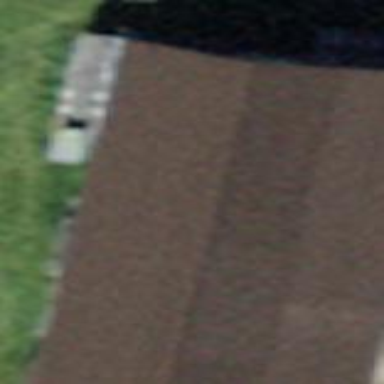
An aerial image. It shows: Farm building.